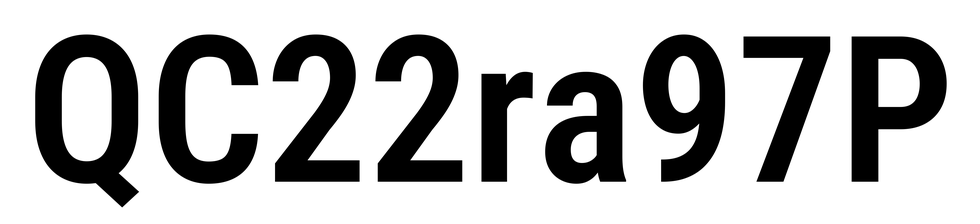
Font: Roboto_Condensed_SemiBold